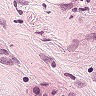
Metastatic tissue present: yes